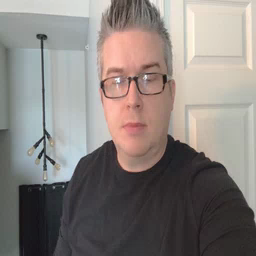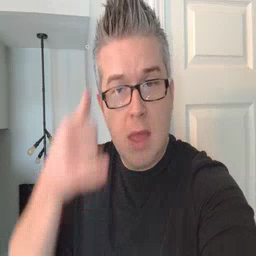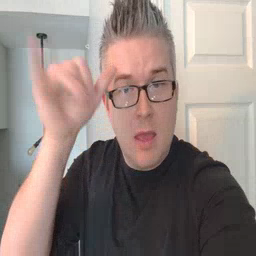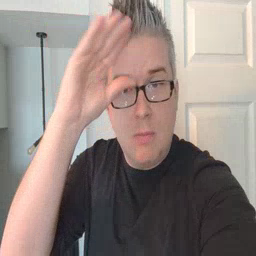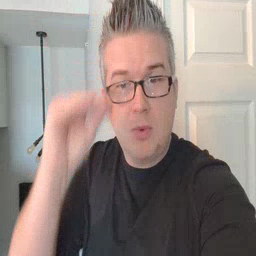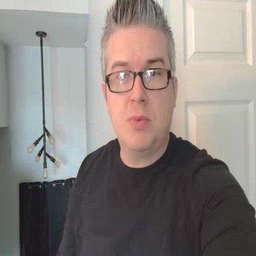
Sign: cowboy